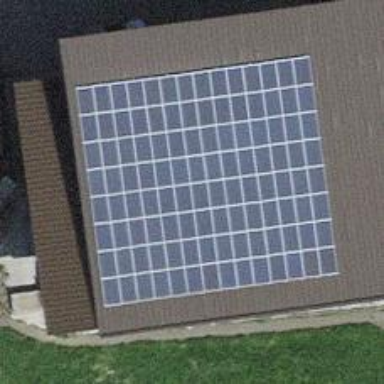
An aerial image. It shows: Solar power generator.